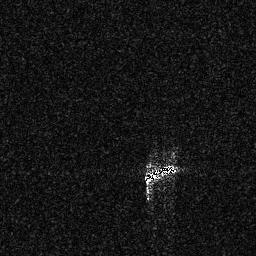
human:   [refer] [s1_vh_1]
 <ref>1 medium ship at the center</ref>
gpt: <box>[[55, 62, 69, 71, 0]]</box>